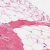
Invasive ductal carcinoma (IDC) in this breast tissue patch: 0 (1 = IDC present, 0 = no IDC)